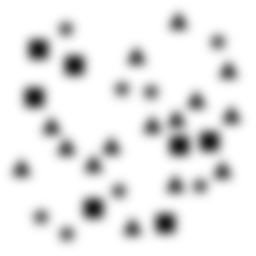
Squares: 7
Triangles: 15
Stars: 8
Total shapes: 30